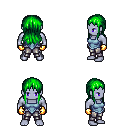
a pixel art fantasy rpg character, male body template, dark elf, purple skin, blue vest, metal pants, green unkempt hairstyle, gold gloves, four views (front, back, left, right), 2x2 character sprite sheet, small pixel art, hard edges, no anti-aliasing